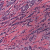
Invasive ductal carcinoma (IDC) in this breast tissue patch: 1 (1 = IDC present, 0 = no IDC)